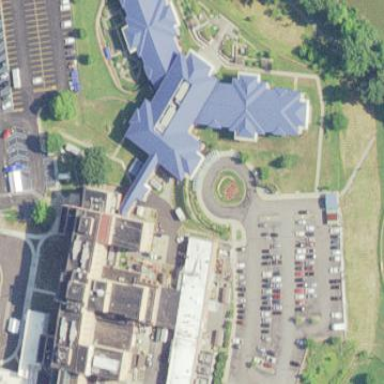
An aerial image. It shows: Nursing home.